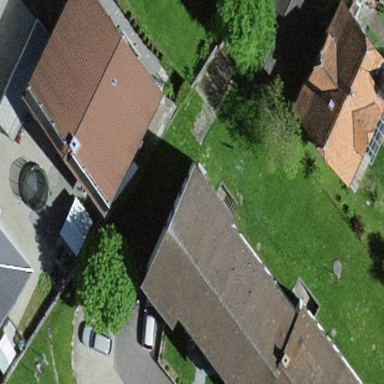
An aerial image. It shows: Gabled building with roof made of roof tiles.